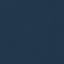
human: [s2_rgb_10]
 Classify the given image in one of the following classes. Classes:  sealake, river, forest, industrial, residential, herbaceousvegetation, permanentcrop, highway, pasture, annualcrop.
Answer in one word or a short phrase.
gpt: SeaLake